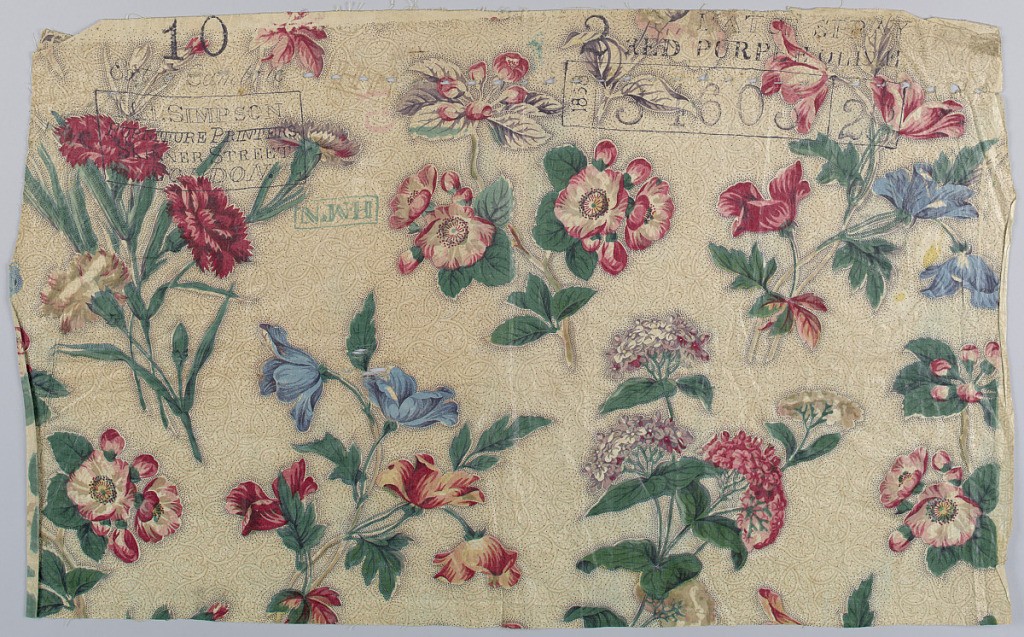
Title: Fragment with factory marks
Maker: I & L Simpson
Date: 1858
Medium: cotton Technique: roller printed with color added by block on plain weave foundation
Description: Isolated polychrome sprays of flowers on a squiggle-filled background. Mark at one end, pattern at the other.